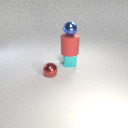
small cyan metal cube to the right of small red metal sphere